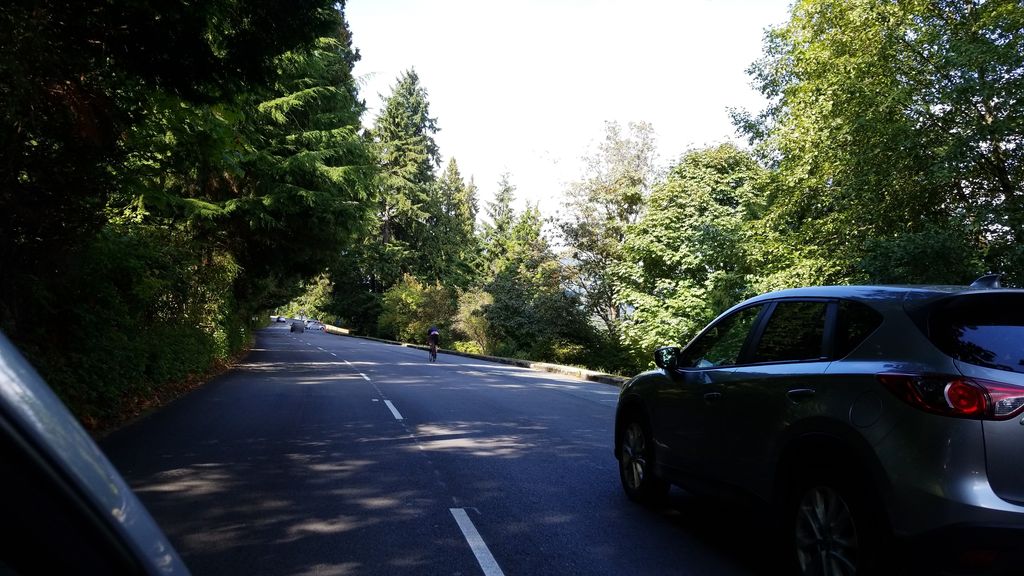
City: vancouver